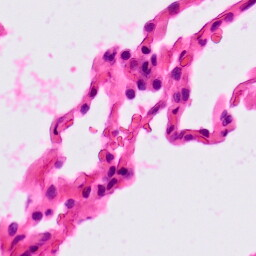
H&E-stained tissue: Lung